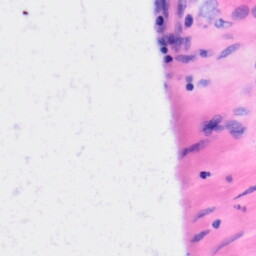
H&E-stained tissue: Liver